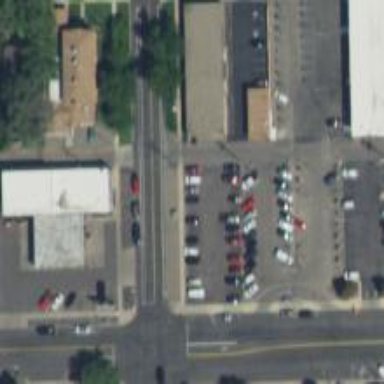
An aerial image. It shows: Parking space.